Field crop: maize
Growth stage: 2
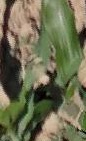
Species: maize